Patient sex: M
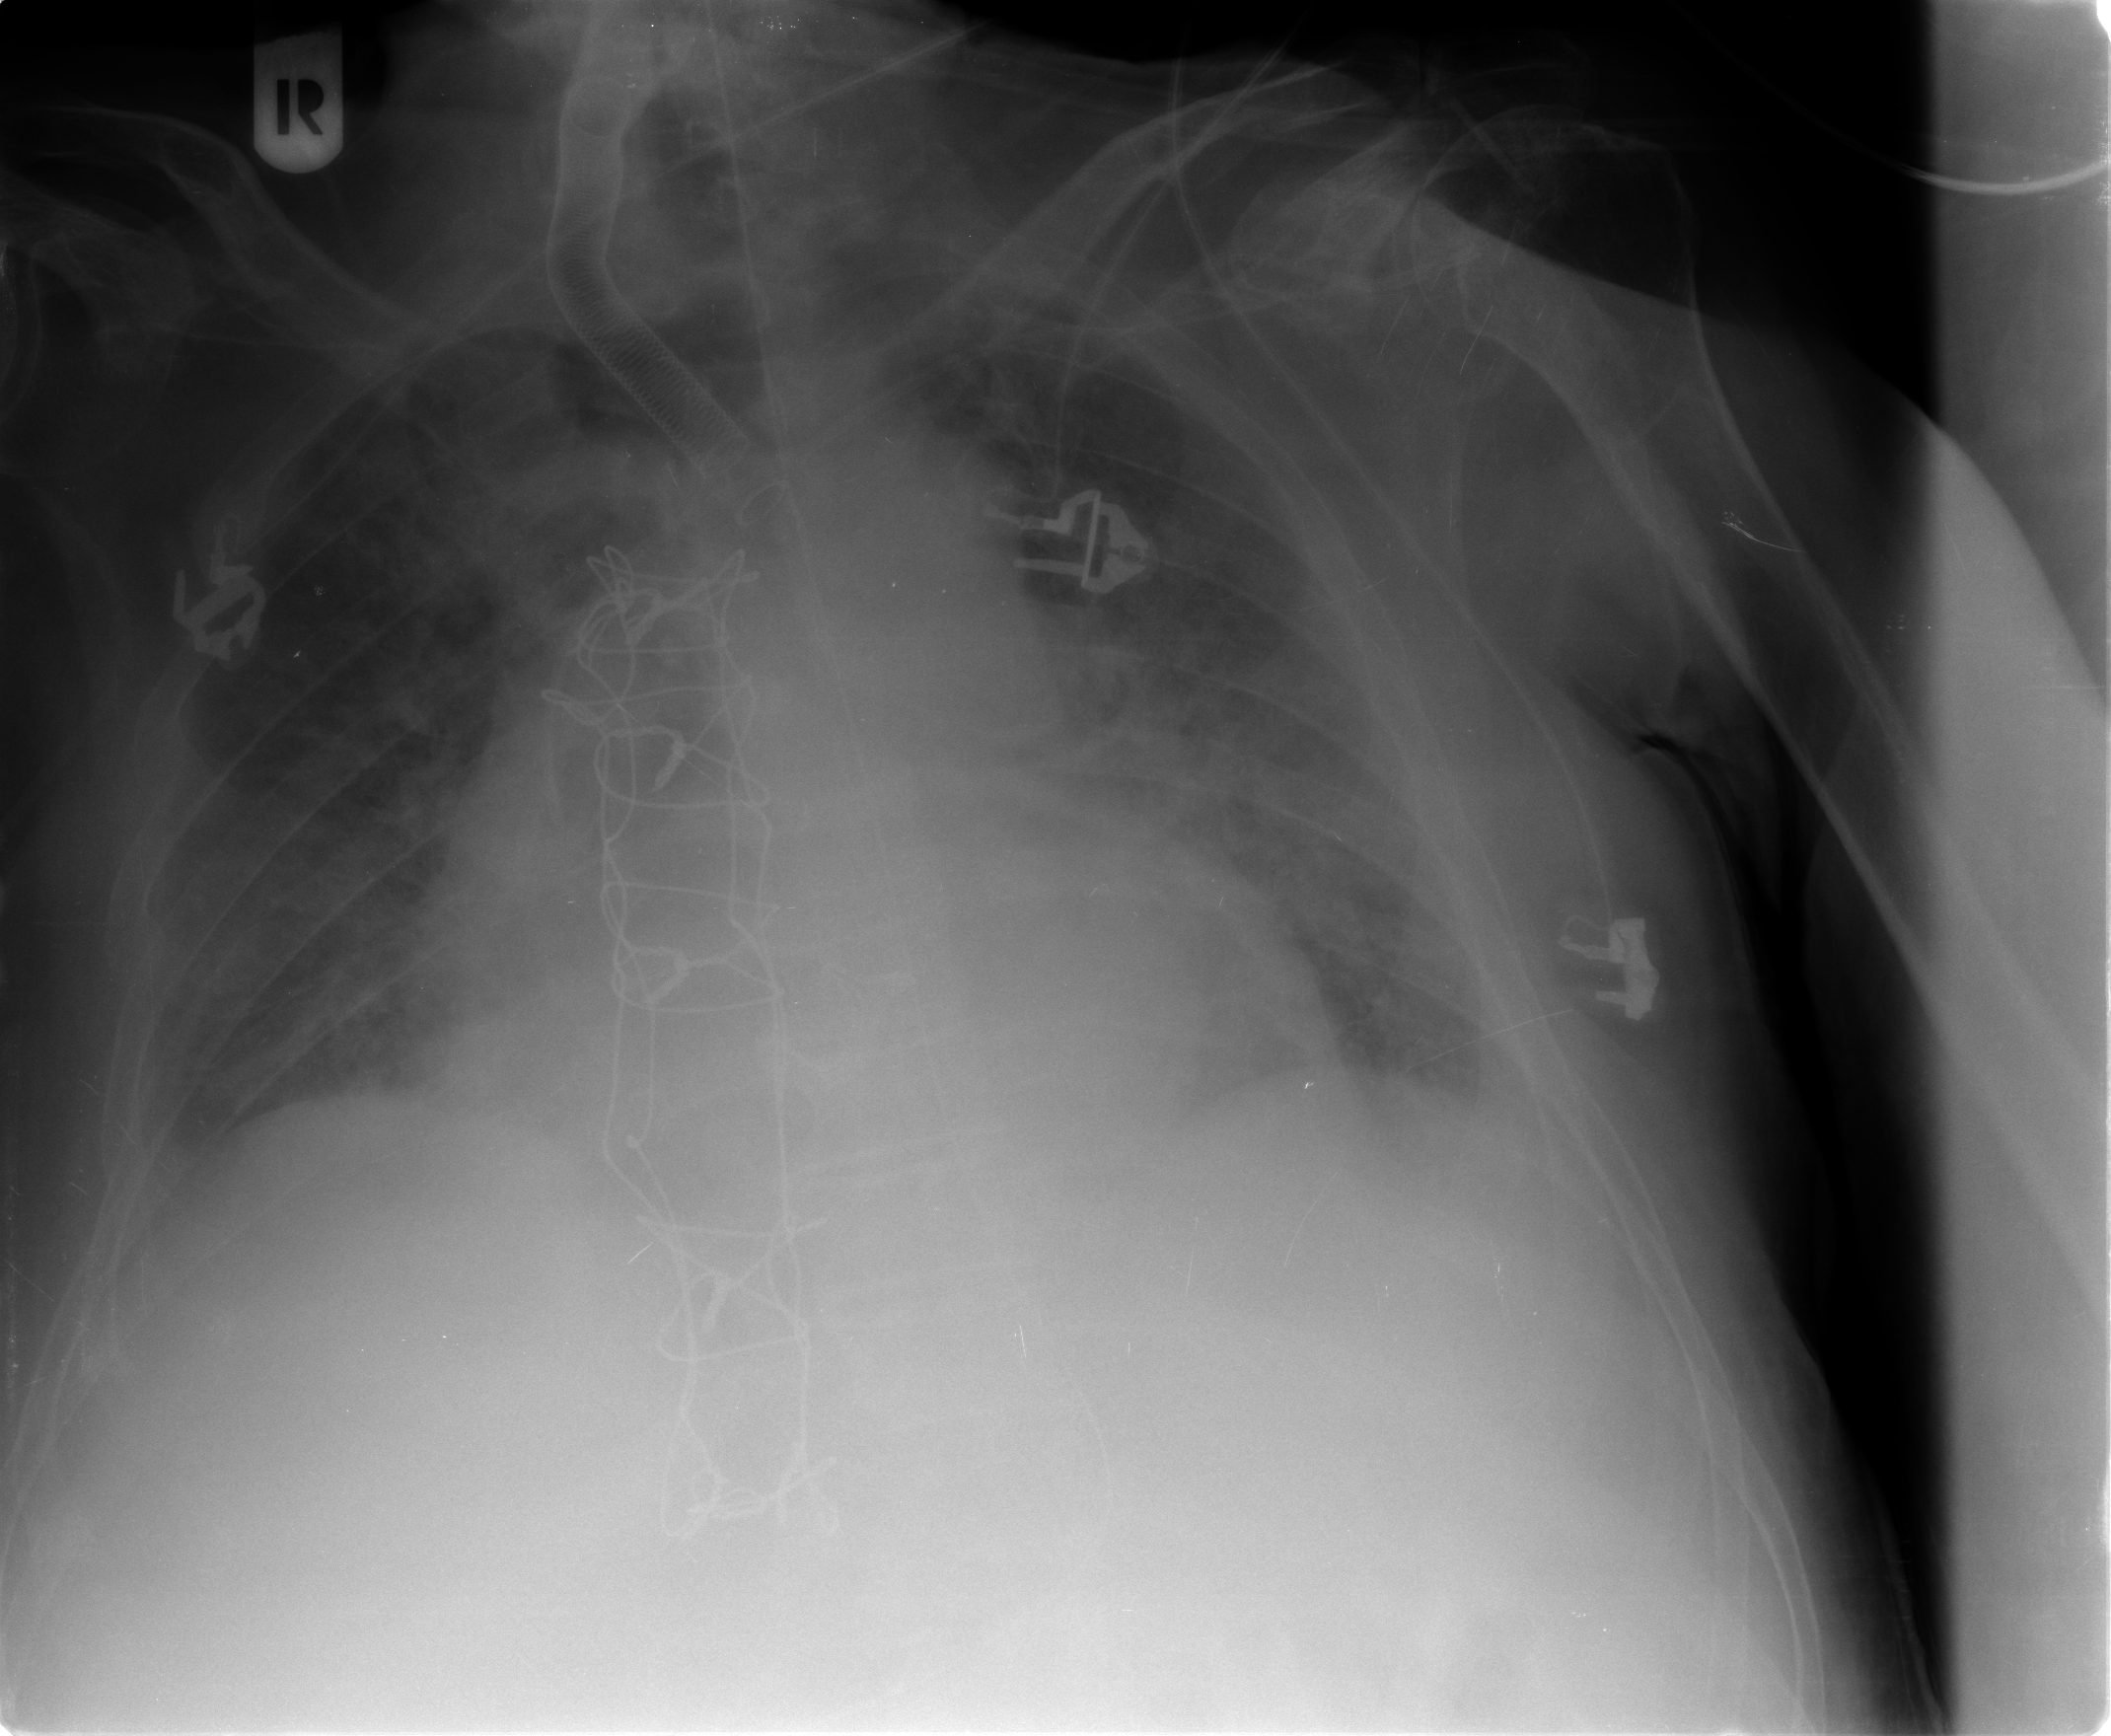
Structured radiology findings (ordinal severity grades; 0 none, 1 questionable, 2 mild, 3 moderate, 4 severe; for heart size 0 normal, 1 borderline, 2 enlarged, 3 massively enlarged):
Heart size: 2
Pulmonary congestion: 2
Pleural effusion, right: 2
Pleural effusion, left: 2
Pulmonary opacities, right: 2
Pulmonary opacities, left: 2
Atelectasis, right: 2
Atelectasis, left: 2